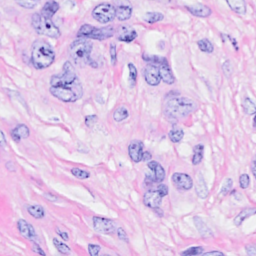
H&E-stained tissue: Breast